Interaction volume radius: 5 \u00c5
Interaction volume height: 25 \u00c5
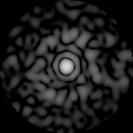
Disorder parameter: 0.8124